Question: When setting a table view to grouped in interface builder, is there a way to hide the 'title' heading? It doesn't display on load, but it's making it difficult to arrange the other items on my view correctly (I have to overlap the items below with the the table view to get it to appear correctly).
EDIT
Here's what I mean:

You can see that I have had to place the label over the table (using trial and error), otherwise when the view is loaded (without the section header) there is a large gap.
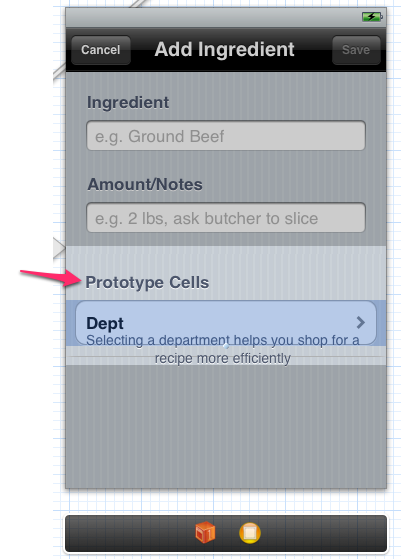
Answer: No, you can't control what is shown in the mockup of the grouped UITableView in IB